Question: Hi guys I have 2 fields ( 1 text field , and the other is text_area field ).
if user clicks the text field, the text_area field will be hidden and vice versa. How should i do it ? I tried the JQuery :
'''
$(document).ready(function(){
if($("#accession_number").click(function()
{
$("#FASTA").hide();
})
);
else if($("#FASTA").click(function()
{
$("#accession_number").hide();
})
);
});
'''
But this doesn't seems to work. Can any1 help me ?
Following are the interface:
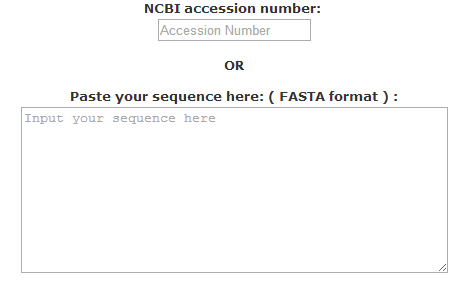
Answer: Remove the 'if' and 'else' part of your code:
'''
$(document).ready(function () {
$("#accession_number").click(function () {
$("#FASTA").hide();
});
$("#FASTA").click(function () {
$("#accession_number").hide();
});
});
'''
When you use:
'''
$("#accession_number").click(function ...
'''
...it binds a click "handler" function to the control; that function will be called later if the user clicks the control.
Might I suggest that hiding these fields on click of the other provides a poor user experience though, because if the user clicks one by mistake and hides the other they can't get the other back...